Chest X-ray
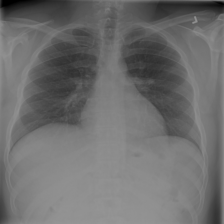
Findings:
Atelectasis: negative
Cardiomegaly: negative
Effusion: negative
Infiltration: negative
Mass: negative
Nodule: negative
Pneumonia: negative
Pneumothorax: negative
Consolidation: negative
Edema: negative
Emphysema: negative
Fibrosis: negative
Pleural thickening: negative
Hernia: negative